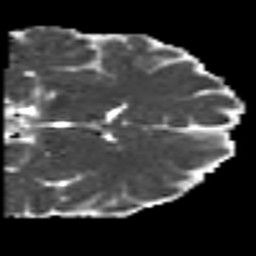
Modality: MD
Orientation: coronal
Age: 19
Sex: female
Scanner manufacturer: siemens
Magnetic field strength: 3 T
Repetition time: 7 s
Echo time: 0.0926 s